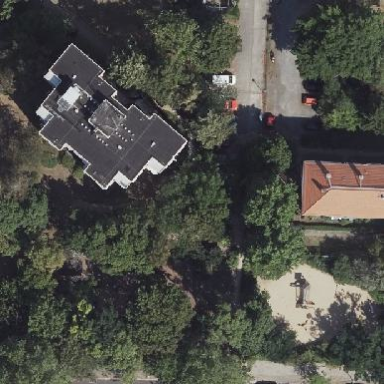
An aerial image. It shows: Flat-roofed apartment building with tar paper roofing.